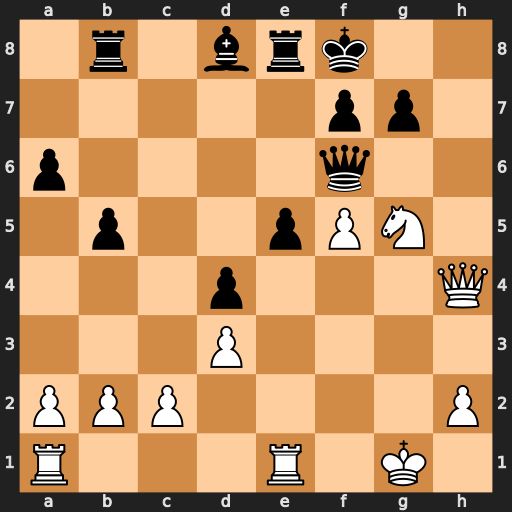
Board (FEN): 1r1brk2/5pp1/p4q2/1p2pPN1/3p3Q/3P4/PPP4P/R3R1K1
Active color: w
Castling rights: -
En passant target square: -
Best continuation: Nh7+ Kg8 Nxf6+